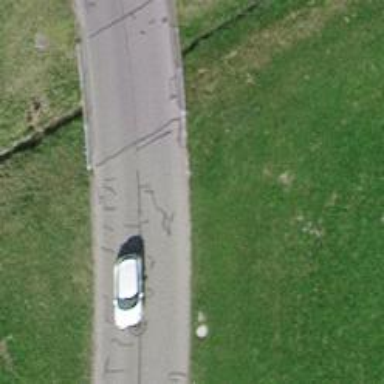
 passing over bridge. The road is grade2 tracktype and functions as alley."